A 2-D grayscale encoding of one vibration snapshot from a rotor kit is shown. Classify the rotor condition as one of: normal, misalignment, unbalance, looseness.
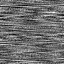
Answer: normal